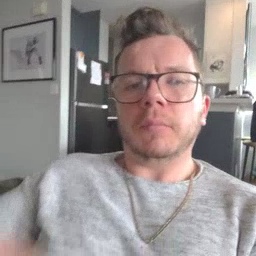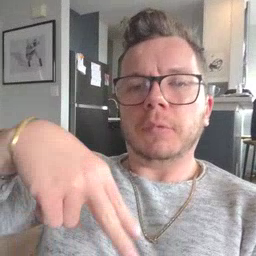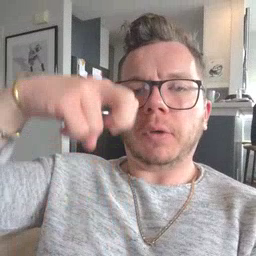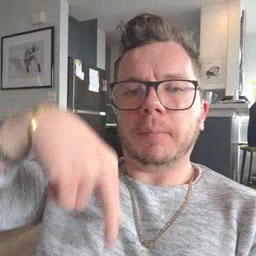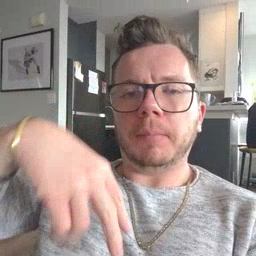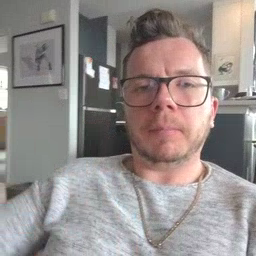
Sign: jump